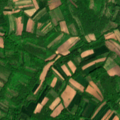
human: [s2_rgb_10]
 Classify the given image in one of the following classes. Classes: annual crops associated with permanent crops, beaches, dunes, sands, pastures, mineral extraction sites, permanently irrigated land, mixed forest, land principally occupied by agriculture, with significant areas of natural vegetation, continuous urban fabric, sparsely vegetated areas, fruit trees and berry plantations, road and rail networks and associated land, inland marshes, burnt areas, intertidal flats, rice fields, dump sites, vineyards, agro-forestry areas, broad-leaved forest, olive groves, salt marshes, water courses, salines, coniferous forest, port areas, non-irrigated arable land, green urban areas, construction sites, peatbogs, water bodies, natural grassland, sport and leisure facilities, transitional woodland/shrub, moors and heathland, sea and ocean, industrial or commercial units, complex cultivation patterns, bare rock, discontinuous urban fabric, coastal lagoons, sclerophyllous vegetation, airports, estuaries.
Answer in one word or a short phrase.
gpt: complex cultivation patterns, land principally occupied by agriculture, with significant areas of natural vegetation, transitional woodland/shrub